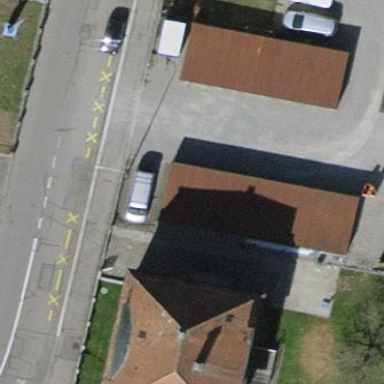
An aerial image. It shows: Group of garages.